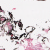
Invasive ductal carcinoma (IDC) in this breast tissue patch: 0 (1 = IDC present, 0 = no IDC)